Question: Glassfish lets to set the SSL certificate nickname through its admin console as it is highlighted in the pic below:

But almost every tutorials in the web mention that it is necessary to replace all occurrences of the default SSL nickname ('s1as') with the one will be used(i.e. 'mydomain.com') in the 'domain.xml' file.
So what is the proper way of setting certificate nickname?
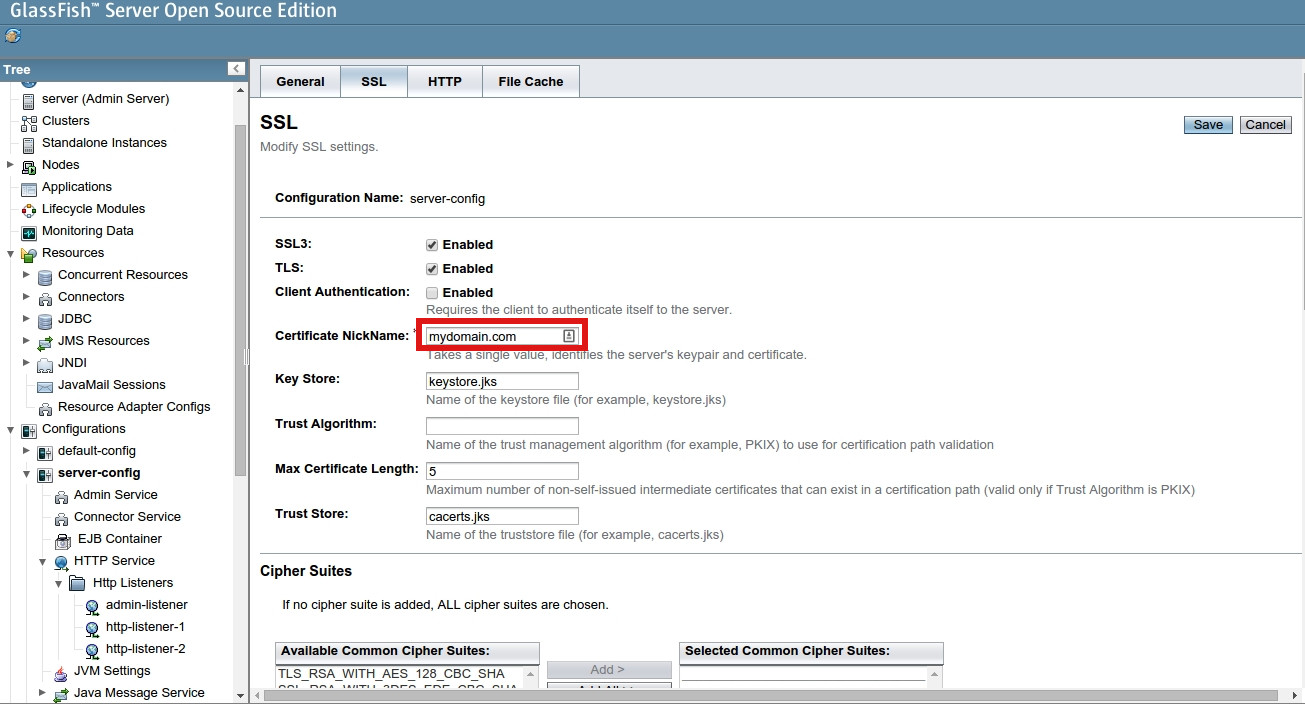
Answer: It is very likely that the admin console is just updating the domain.xml file anyway. In either case, it is good practice to avoid modifying the domain.xml file wherever possible. There is no official advice in the Security Guide for GF4 and the only mention of the certificate nickname is:
> If you enable secure admin on an SSL-enabled GlassFish Server
installation, secure admin uses the existing value
as the DAS admin alias for secure admin.
<URL>
Changing the nickname isn't actually necessary, from a functional perspective. When you import your key/cert to the keystores you can just use the same name to replace the existing cert, which is perfectly valid.
---
: To change alias names with the 'asadmin' command, you can use 'enable-secure-admin' with either '--instancealias myNewAlias' or '--adminalias myOtherNewAlias' (or both).
The default for 'adminalias' is 's1as' and the default for 'instancealias' is 'glassfish-instance'.